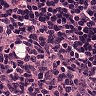
Metastatic tissue present: no